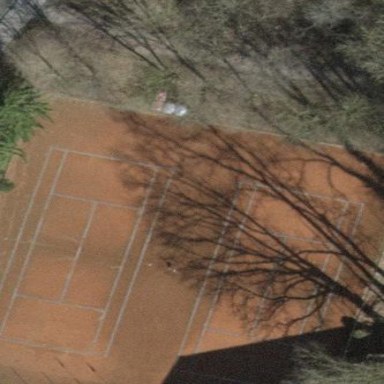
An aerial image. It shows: Tennis court on the leisure land pitch.